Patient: sex F, age 63
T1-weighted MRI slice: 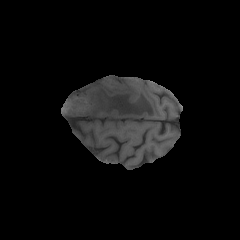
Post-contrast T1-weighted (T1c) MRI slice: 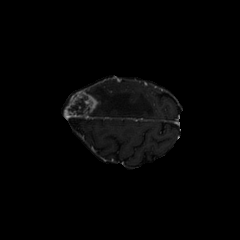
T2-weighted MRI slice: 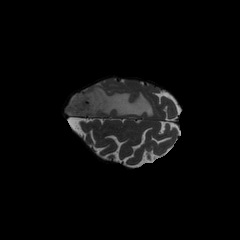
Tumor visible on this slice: yes
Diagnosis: Glioblastoma, IDH-wildtype
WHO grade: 4